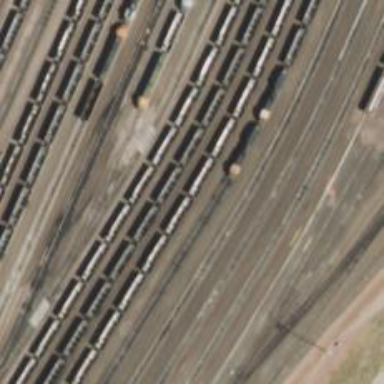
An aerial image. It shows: Railway yard in service.